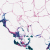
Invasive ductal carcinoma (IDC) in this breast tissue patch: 0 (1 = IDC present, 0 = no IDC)